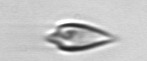
Label: Oxytoxum